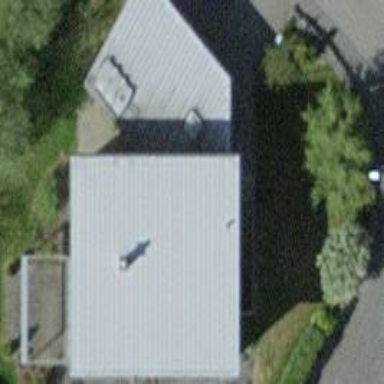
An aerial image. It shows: Garage building.